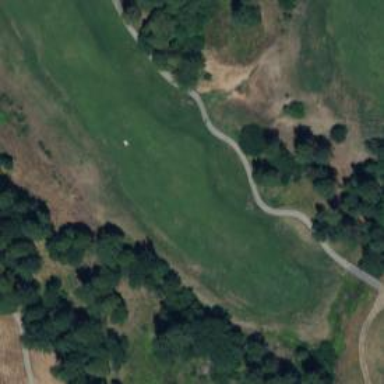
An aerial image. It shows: Golf hole.